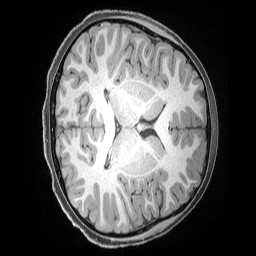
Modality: T1w
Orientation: axial
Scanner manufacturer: siemens
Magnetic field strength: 3 T
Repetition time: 2.53 s
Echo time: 0.00169 s